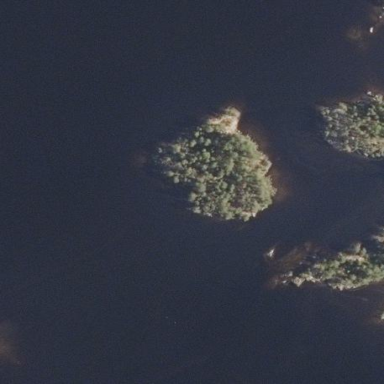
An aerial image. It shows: Islet.